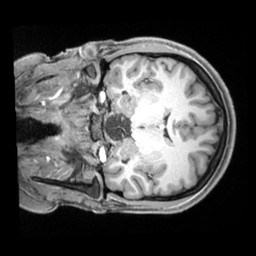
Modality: T1w
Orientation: coronal
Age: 20
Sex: female
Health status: ill
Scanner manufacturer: siemens
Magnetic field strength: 3 T
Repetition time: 2.2 s
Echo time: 0.00218 s